Question: I am searching for a jQuery plugin that would allow me to:
1. Have input that would be used for user search text
2. Search through my elements
3. Show all elements that fit the search string from the first input. So like a search system through elements, but I need to show these elements in some other DIV.
I am using quick search currently (<URL>
It works VERY good, I just have one problem:
My navigation looks like that:
'''
<div class="nav-column">
<h3>S</h3>
<ul class="submenu">
<li><a href="">
Sentjur <small>(2)</small></a></li>
<li><a href="">
Smarje <small>(2)</small></a></li>
</ul>
</div>
'''
And then I use quicksearch like this:
'''
$(".navigationHolder").quicksearch("ul li");
'''
Which works like charm, except that of course h3 element is always staying there and I get this:

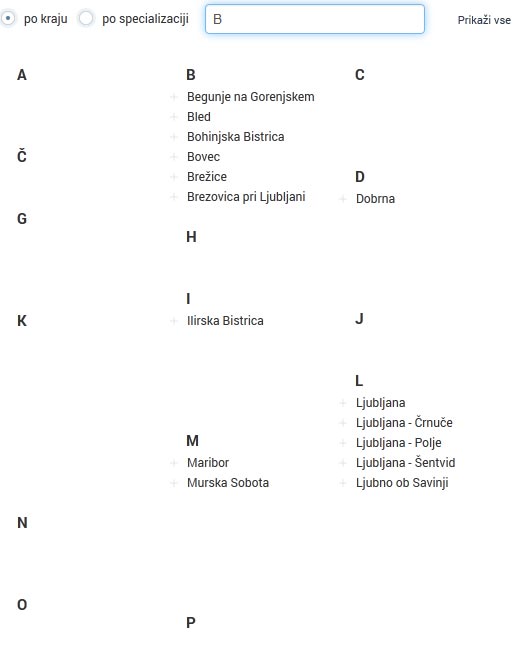
Answer: '#### onAfter Function to call after trigger is called'
Using that option you should be able to achieve your goal. The funciton should look like this.
'''
function(){
$('h3').each(function(){
var $this = $(this);
//selecting all visible li elements associated to the title
var $li = $this.next('.submenu').find('li:visible');
//hiding or showing h3
if($li.length>0)
$this.show();
else
$this.hide();
});
}
'''
You can probably work with the 'div class='nav-column'', if there is one div per letter.